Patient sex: F
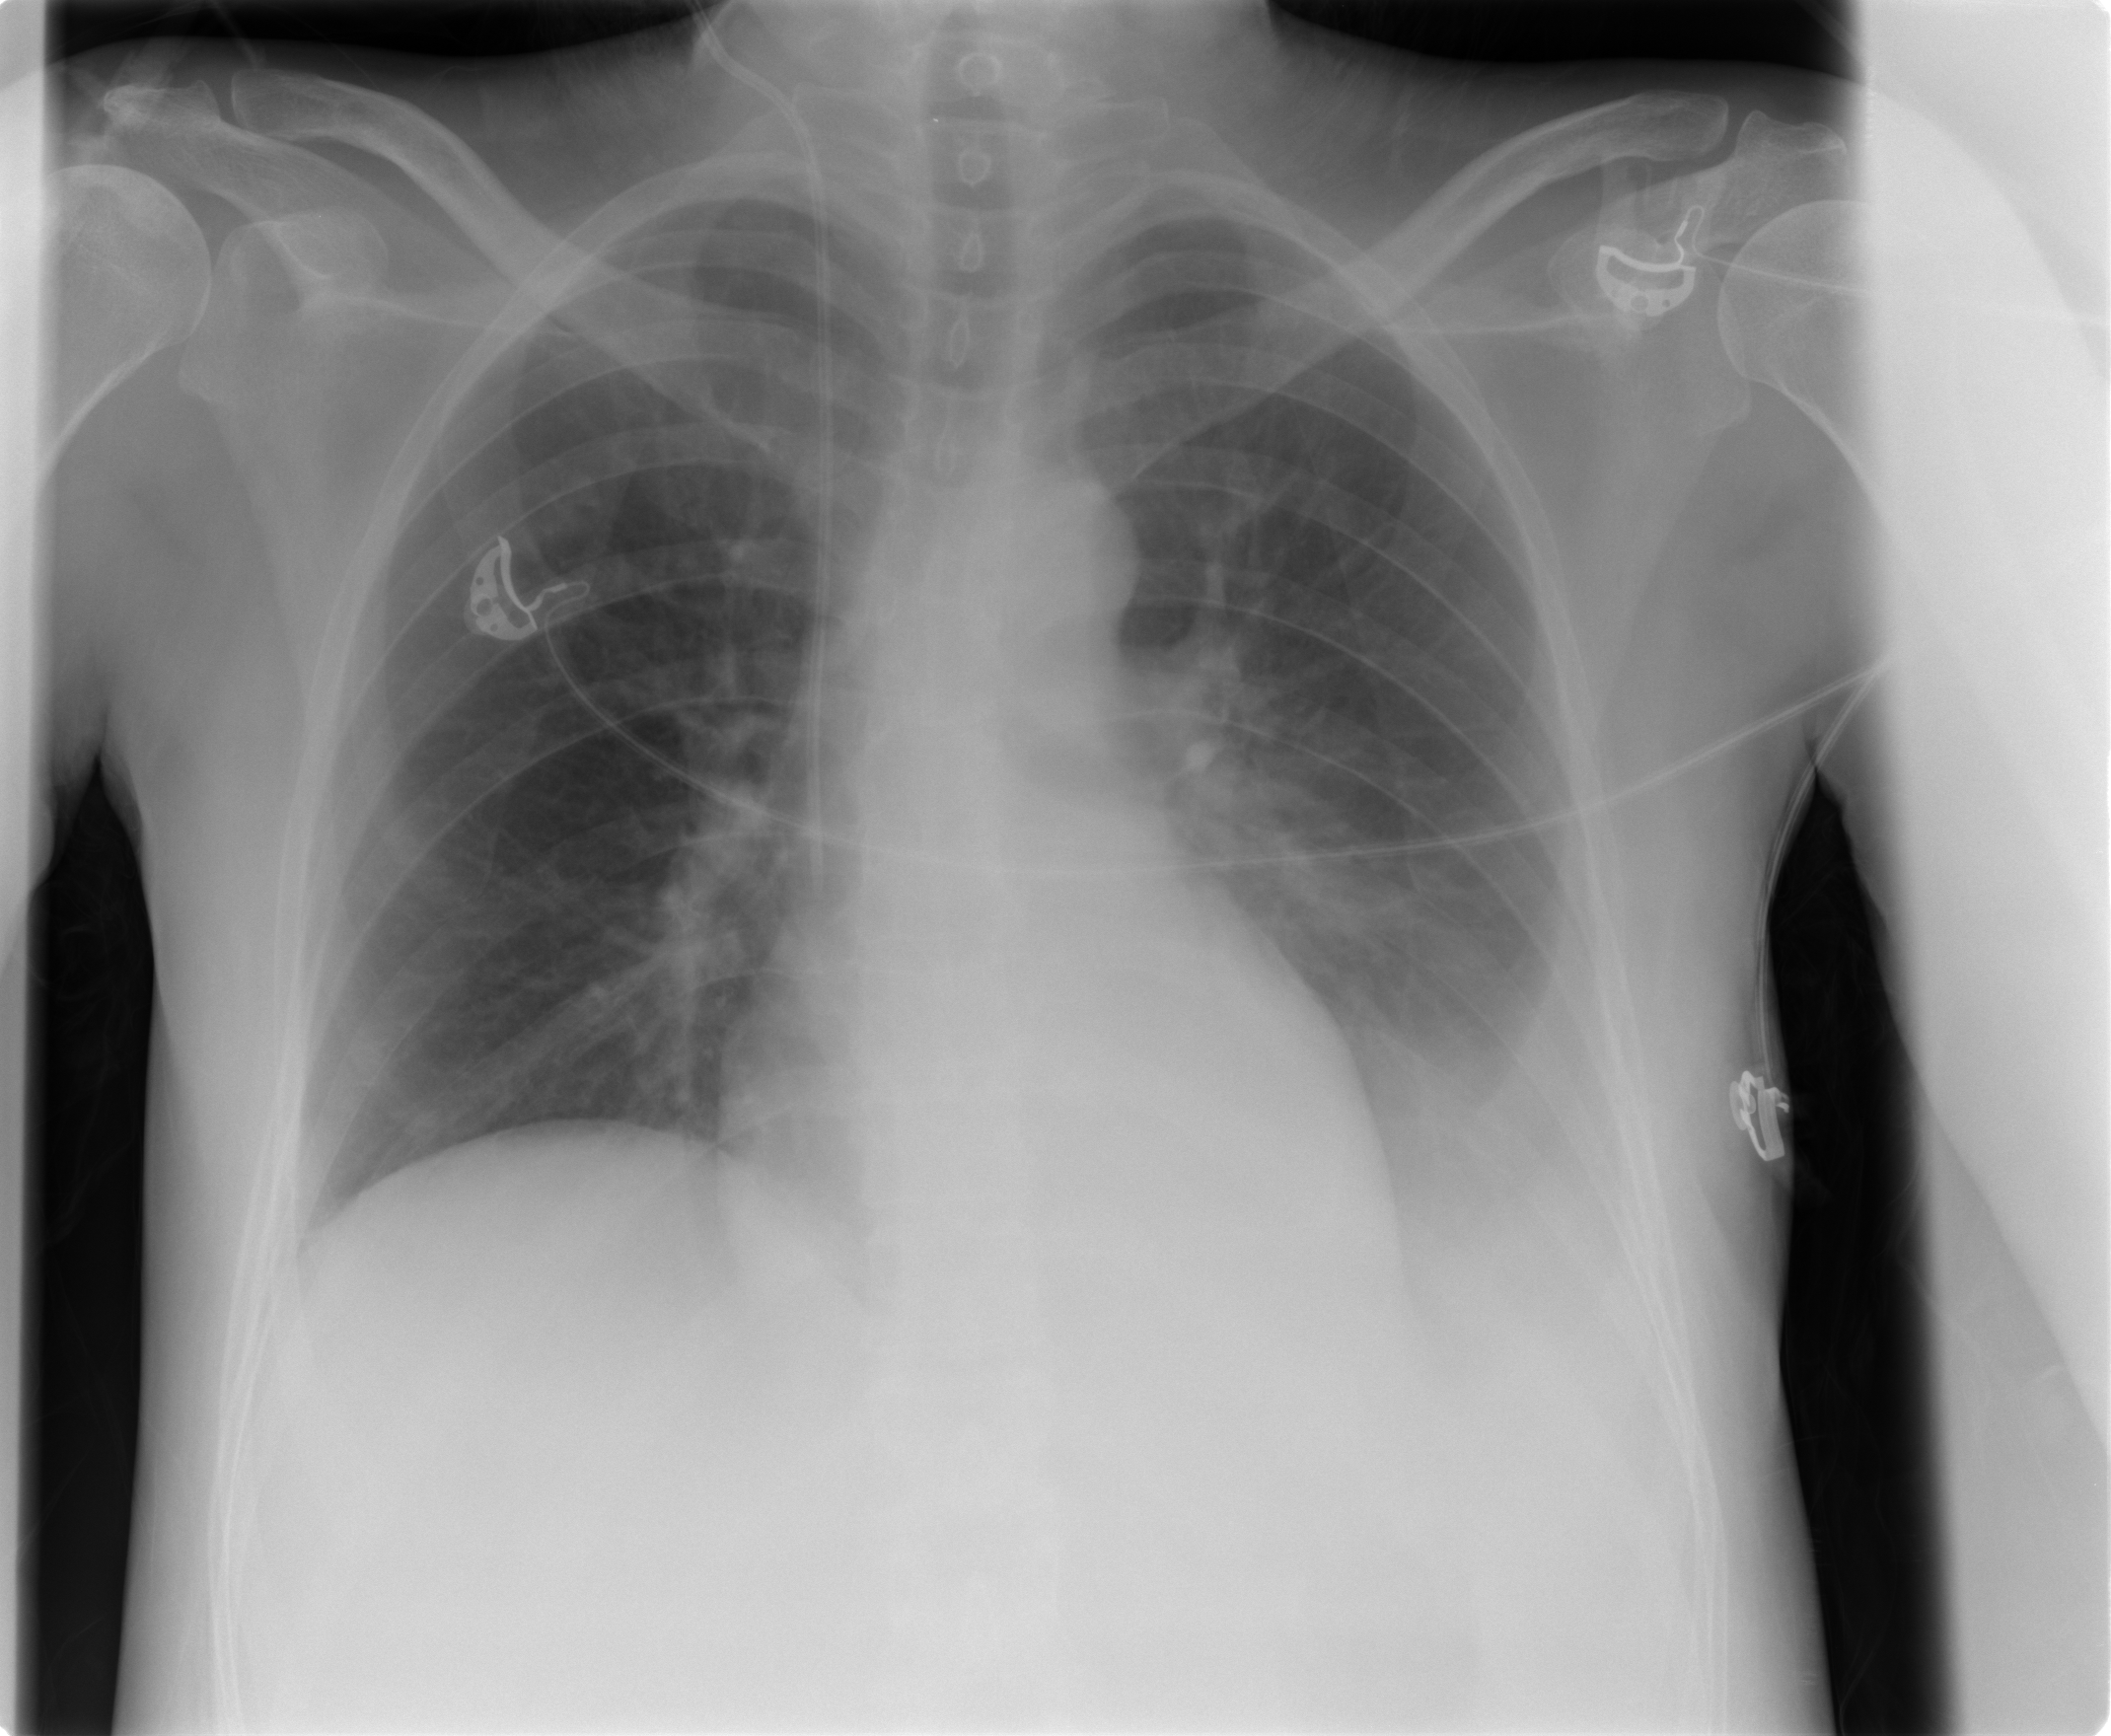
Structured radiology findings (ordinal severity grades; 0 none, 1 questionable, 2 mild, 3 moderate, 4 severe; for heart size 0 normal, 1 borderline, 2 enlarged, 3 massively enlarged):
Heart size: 0
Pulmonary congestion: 0
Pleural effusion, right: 0
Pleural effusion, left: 2
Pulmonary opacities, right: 0
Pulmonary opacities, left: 0
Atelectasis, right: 0
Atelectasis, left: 0